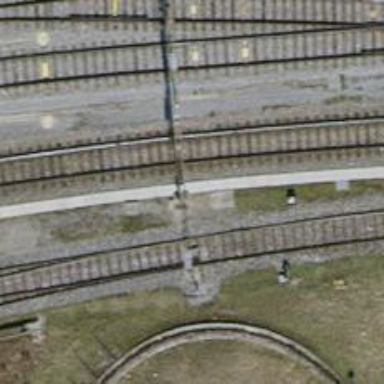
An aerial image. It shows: Railway switch.